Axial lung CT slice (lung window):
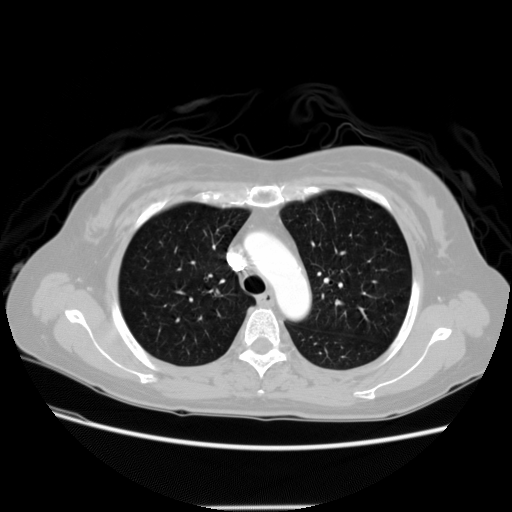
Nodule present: no